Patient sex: M
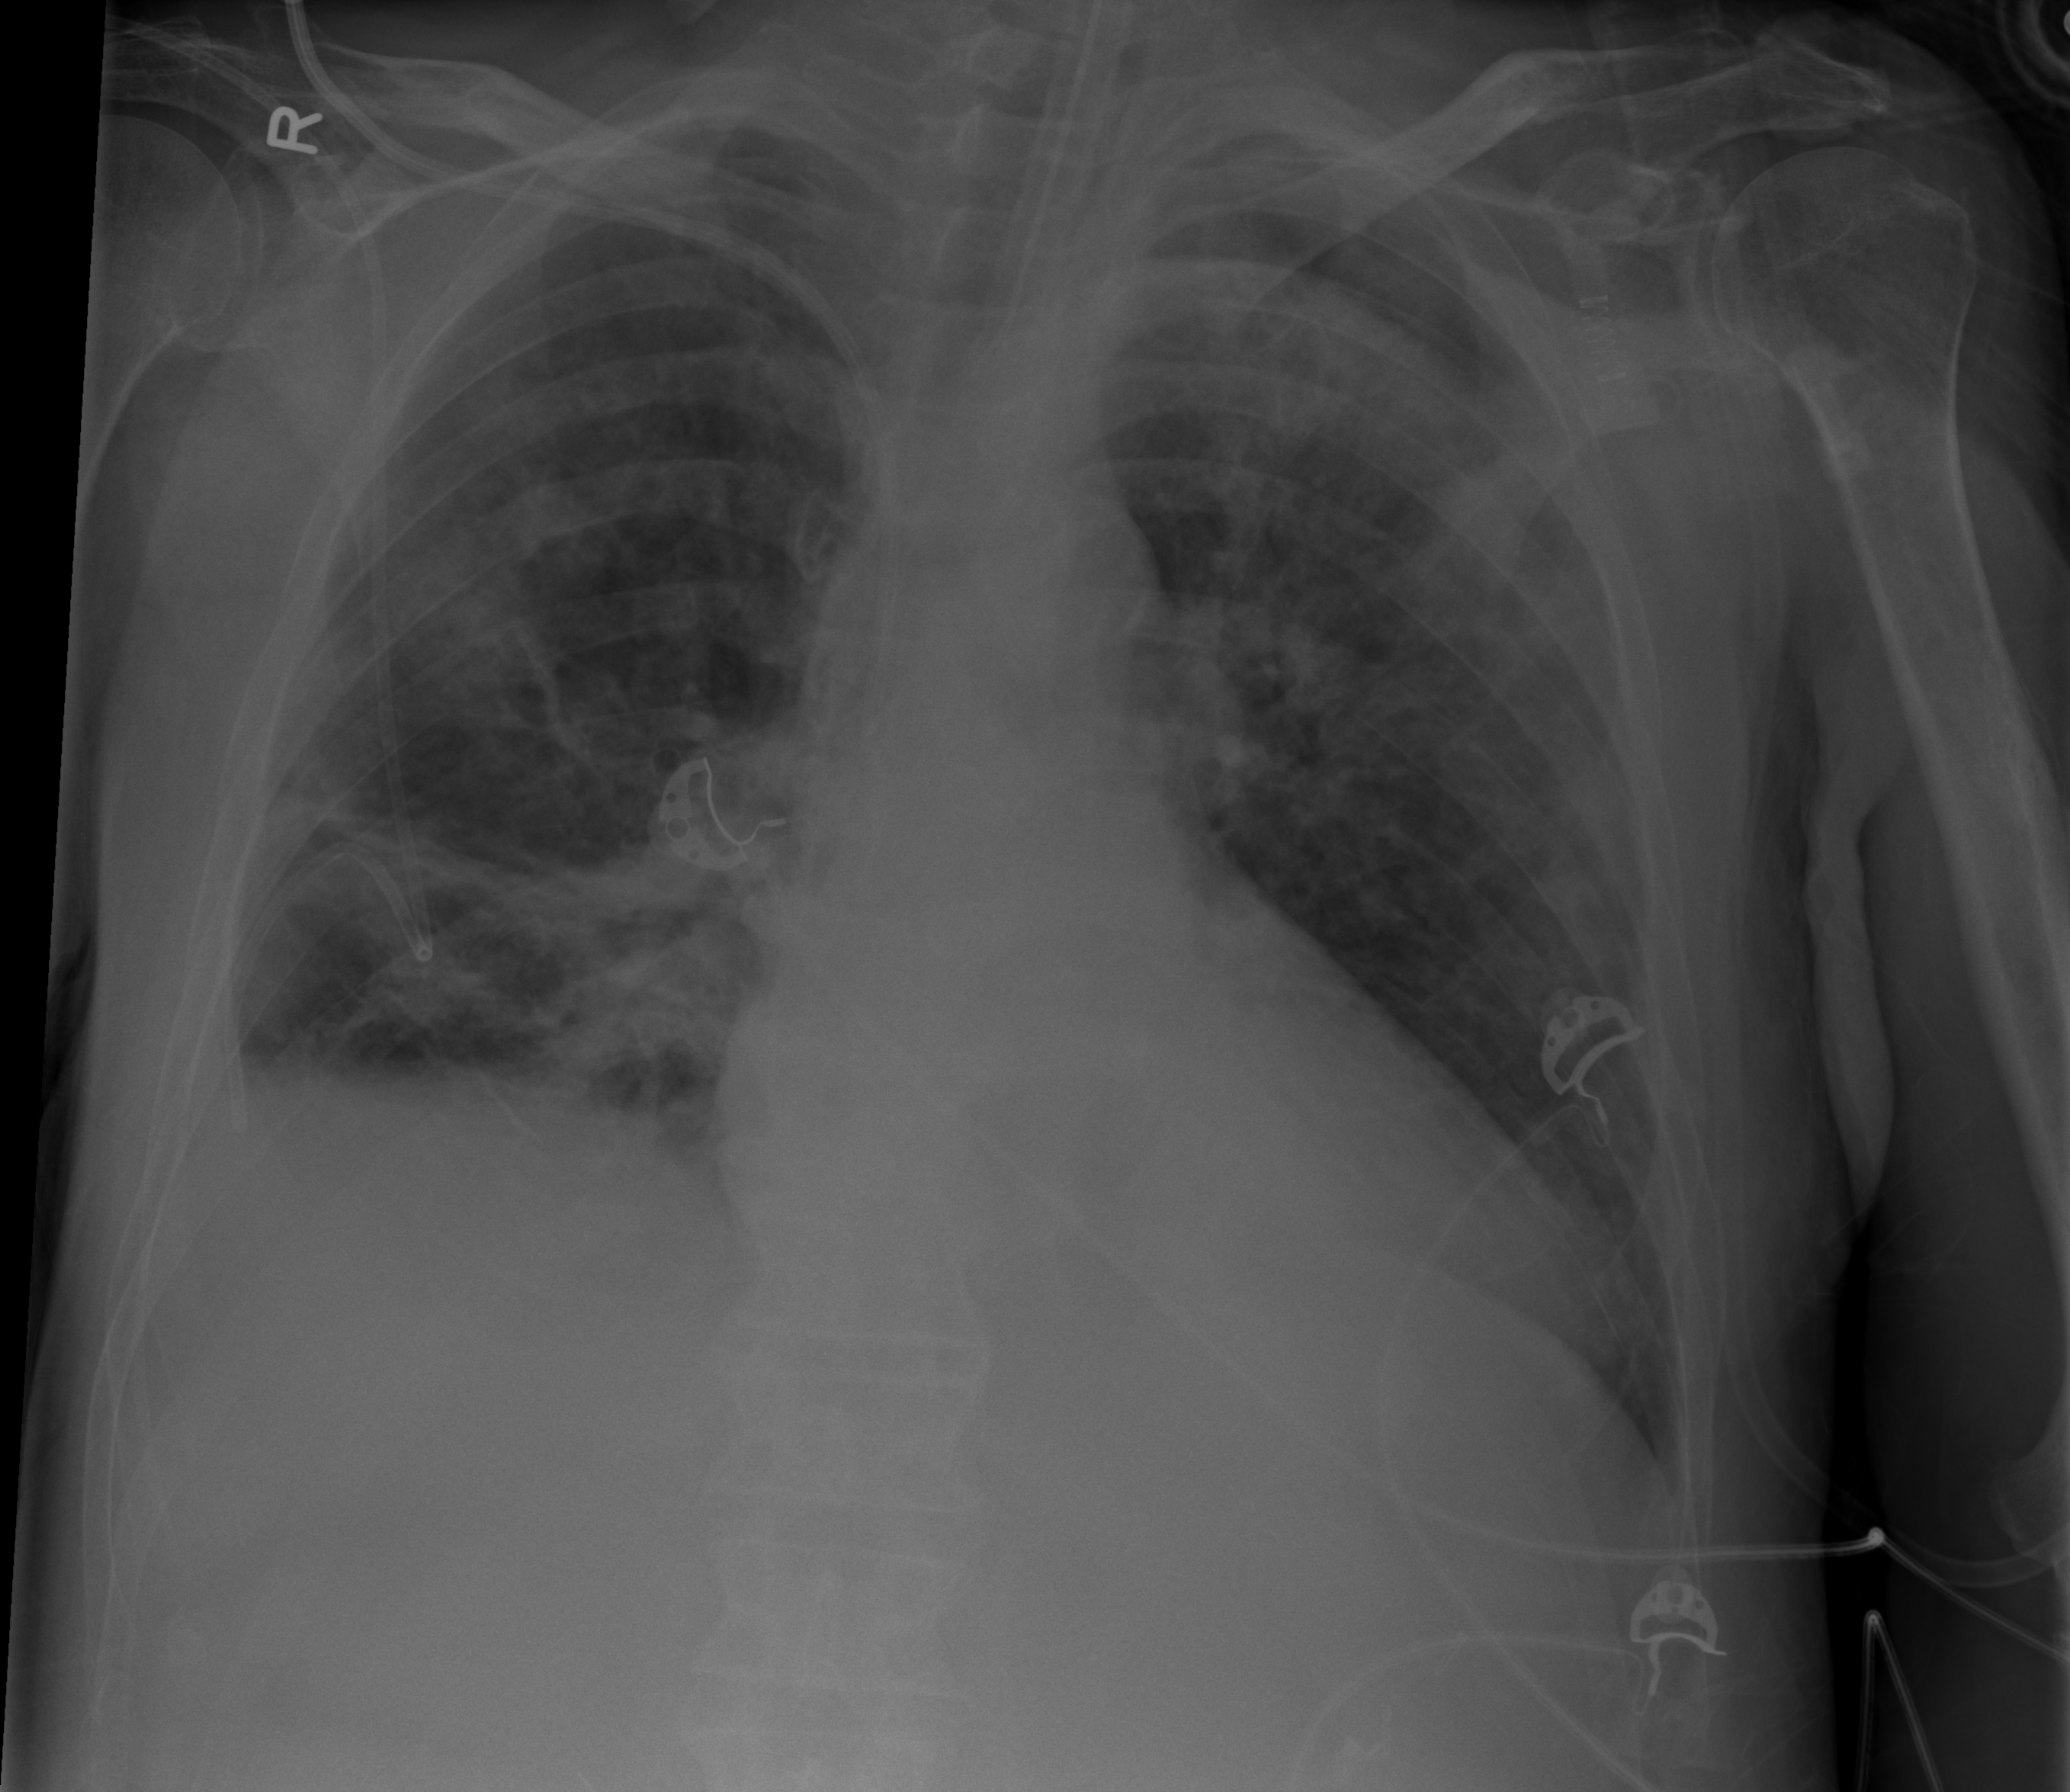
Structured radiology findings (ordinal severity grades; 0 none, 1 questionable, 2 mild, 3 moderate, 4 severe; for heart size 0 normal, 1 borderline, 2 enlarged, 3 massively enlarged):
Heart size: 2
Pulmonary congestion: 2
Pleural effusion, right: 2
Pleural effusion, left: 0
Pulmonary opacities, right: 2
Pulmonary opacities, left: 3
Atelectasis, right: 2
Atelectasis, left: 3